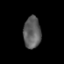
Tissue: prostate
Cell type: T cells
Senescence score: 0.8422
Nuclear area (px): 543
Mean DAPI intensity: 93.843